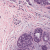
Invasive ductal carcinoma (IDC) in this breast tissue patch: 0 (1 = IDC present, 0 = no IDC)